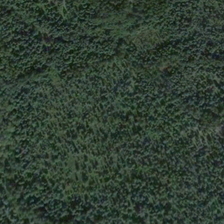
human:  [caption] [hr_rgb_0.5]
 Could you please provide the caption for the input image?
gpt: many green tree form a piece of forest .

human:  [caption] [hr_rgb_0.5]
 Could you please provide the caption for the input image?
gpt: many green tree form a piece of forest .

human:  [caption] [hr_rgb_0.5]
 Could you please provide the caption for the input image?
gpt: many green tree form a piece of forest .

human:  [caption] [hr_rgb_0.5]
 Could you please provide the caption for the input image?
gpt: many green tree form a piece of forest .

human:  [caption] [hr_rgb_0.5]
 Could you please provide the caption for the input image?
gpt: many green tree form a piece of forest .